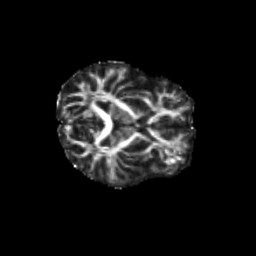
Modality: FA
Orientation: axial
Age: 11
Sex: male
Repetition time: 9.4 s
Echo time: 0.089 s